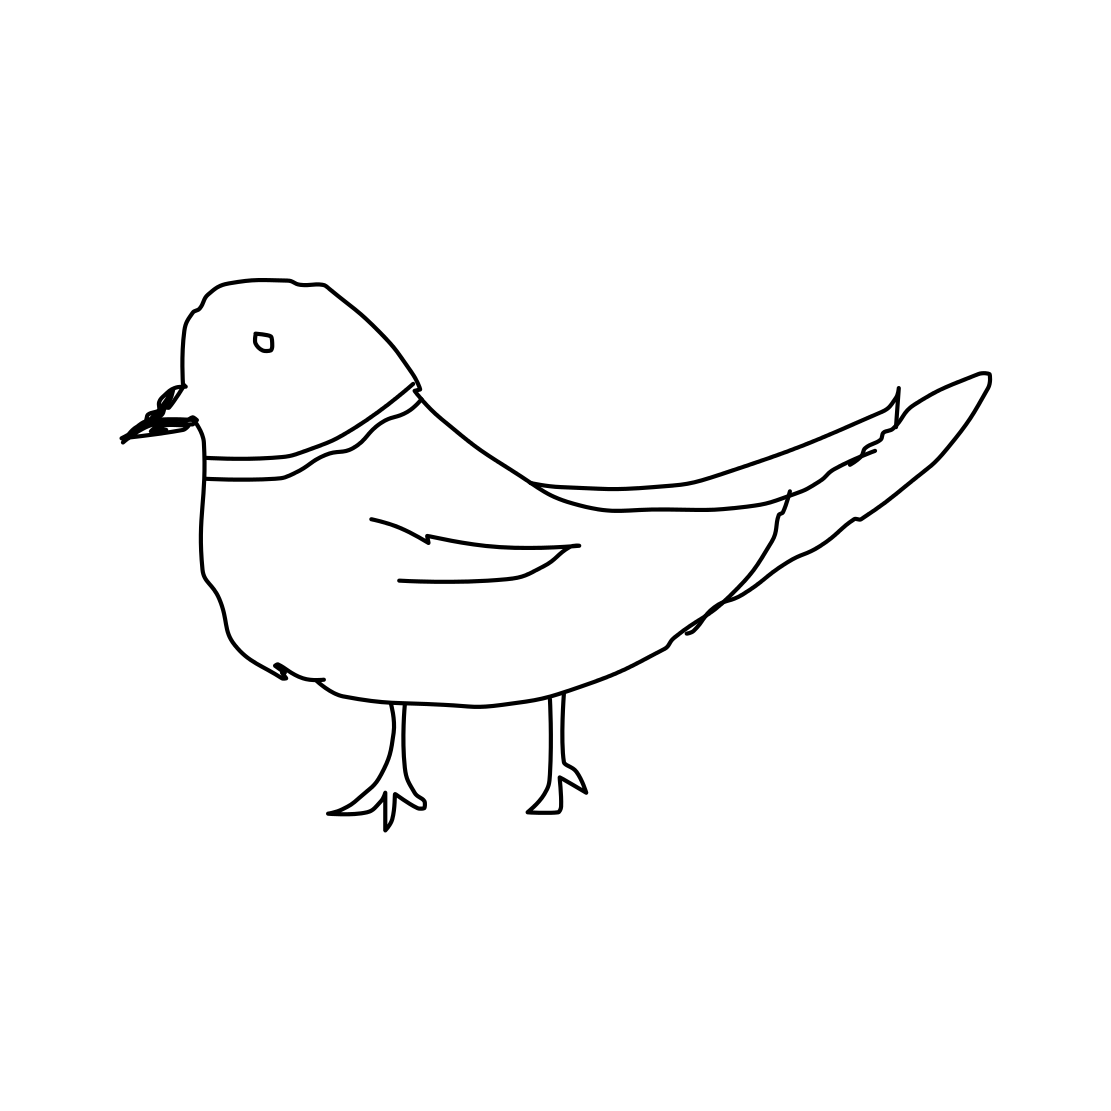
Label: parrot